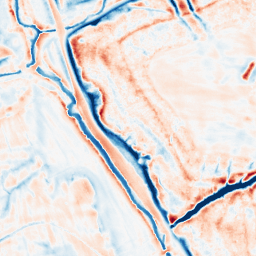
Category: edge_preserving
Decomposition family: bilateral
Decomposition parameters: d: 21
sigma_color: 150
sigma_space: 50
Upsampling method: cubic_mitchell
Upsampling parameters: scale: 4
Upsampling scale: 4